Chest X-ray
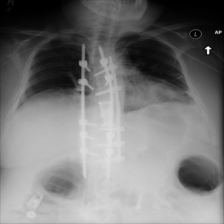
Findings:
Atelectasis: negative
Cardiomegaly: negative
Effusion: positive
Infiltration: negative
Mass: negative
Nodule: negative
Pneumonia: negative
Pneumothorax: negative
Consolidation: negative
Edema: negative
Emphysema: negative
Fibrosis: positive
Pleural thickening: negative
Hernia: negative